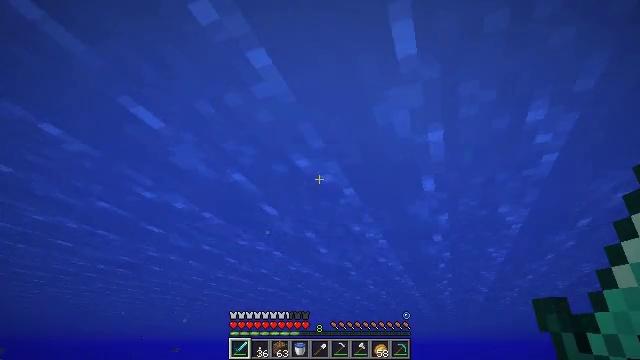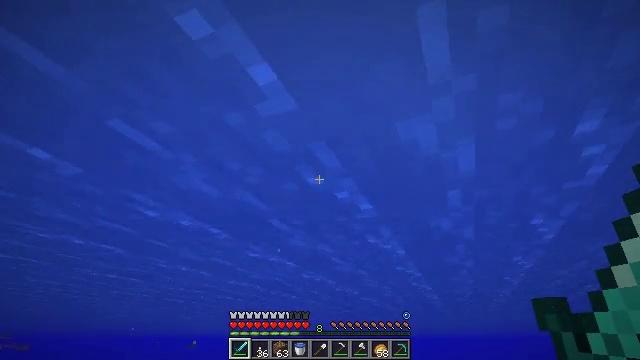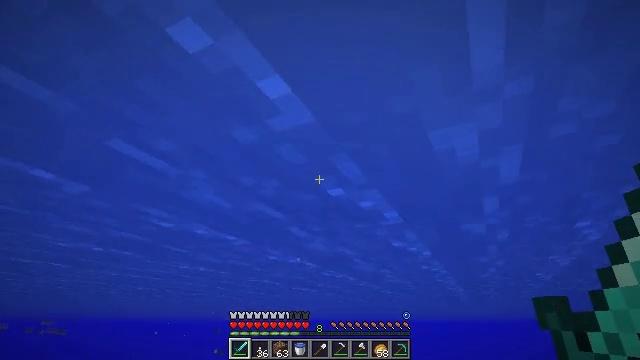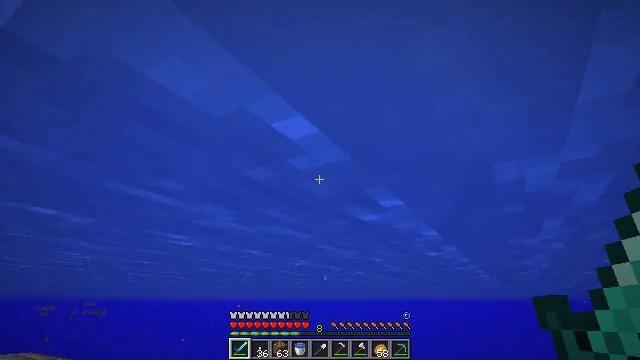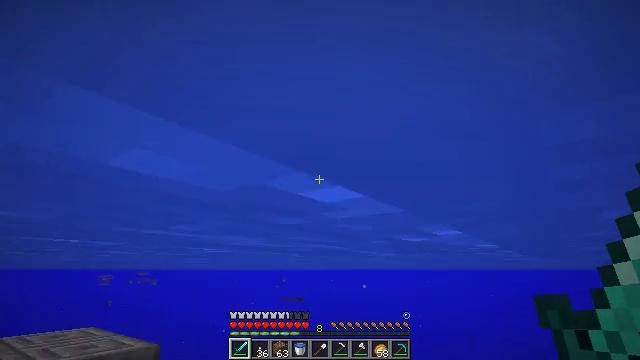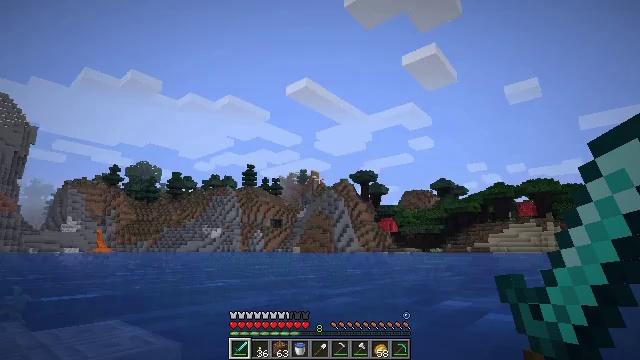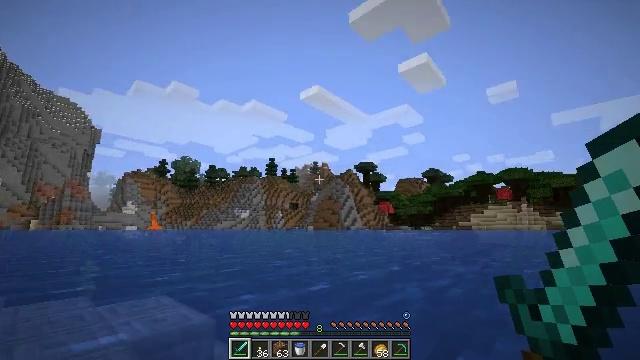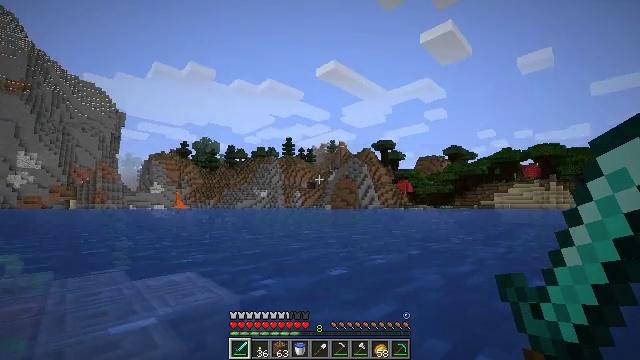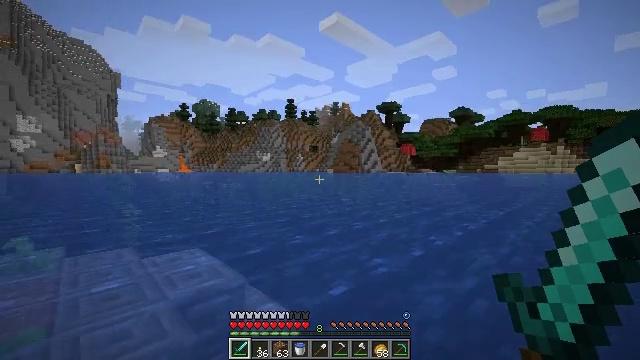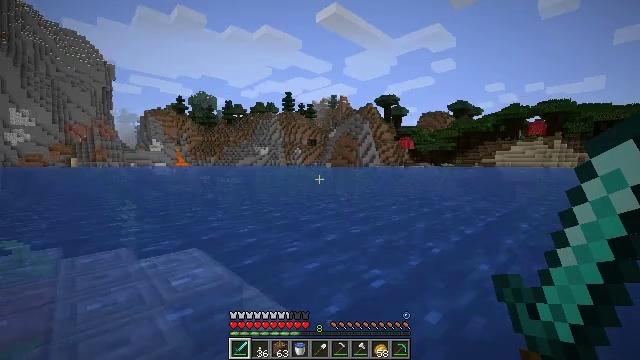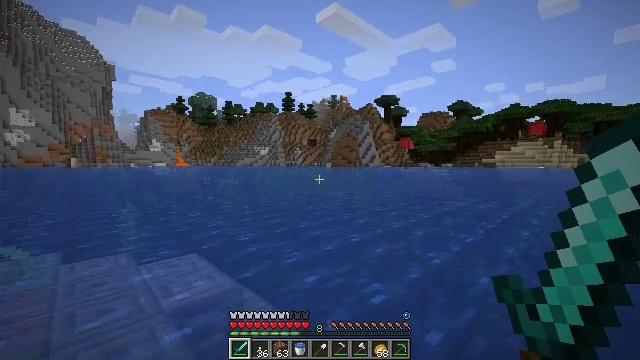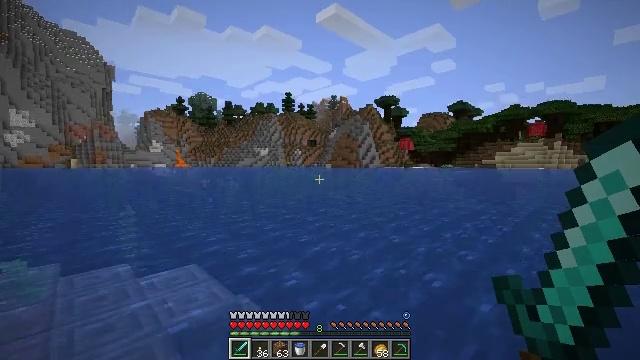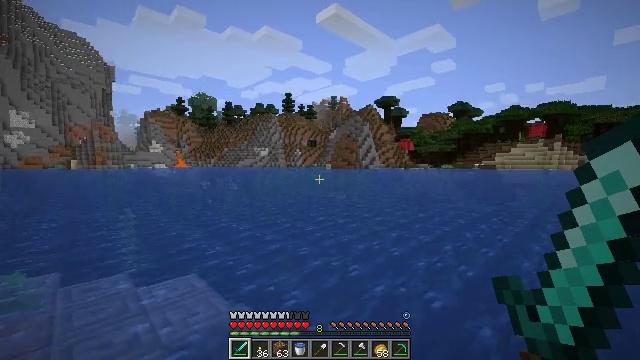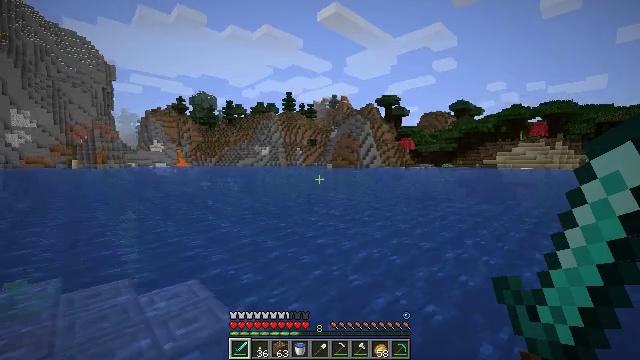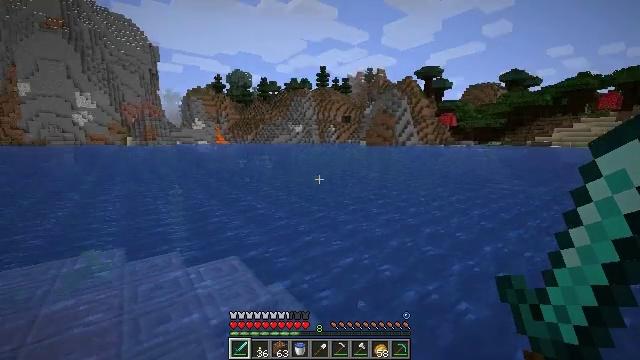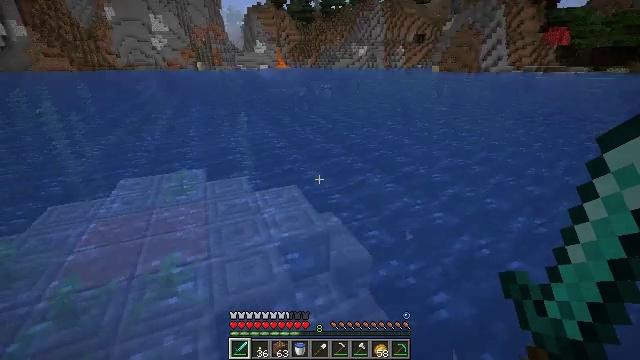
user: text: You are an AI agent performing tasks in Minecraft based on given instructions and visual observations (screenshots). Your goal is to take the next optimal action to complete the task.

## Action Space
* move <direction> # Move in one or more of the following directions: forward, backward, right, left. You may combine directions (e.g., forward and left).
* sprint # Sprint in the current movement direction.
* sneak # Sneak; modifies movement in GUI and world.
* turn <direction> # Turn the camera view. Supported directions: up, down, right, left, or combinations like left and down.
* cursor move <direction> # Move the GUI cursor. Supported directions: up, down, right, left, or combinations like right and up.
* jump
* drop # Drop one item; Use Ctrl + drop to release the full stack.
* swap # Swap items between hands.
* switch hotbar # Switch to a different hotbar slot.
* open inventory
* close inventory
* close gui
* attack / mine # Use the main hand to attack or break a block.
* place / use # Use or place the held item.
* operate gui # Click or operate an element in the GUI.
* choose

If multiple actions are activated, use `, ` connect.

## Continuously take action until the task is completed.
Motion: motion action
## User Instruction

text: Harvest the sea lantern from its structure.
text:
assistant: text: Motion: move forward and move left, turn left and down, jump
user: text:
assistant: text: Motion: move forward and move left, turn left and down, jump
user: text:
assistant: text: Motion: move forward, turn left and down, jump
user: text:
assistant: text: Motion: move forward, turn left and down, jump
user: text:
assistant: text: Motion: move forward, turn left and down, jump
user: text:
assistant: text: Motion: turn left and down, jump
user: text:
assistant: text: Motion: turn left and down, jump
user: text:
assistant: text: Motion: turn down, jump
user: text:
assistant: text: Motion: turn down, jump
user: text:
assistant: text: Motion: jump
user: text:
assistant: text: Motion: jump
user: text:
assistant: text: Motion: jump
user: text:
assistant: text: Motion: jump
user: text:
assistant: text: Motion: turn left and down, jump
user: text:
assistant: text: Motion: turn left and down, jump
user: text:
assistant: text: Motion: turn left and down, jump
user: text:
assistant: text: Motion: turn left and down, jump
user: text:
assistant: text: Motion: jump
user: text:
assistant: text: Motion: jump
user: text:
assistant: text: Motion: jump
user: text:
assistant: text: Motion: jump
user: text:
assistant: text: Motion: jump
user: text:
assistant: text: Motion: jump
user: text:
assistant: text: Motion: jump
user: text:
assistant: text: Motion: jump
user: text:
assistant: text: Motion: move forward, jump
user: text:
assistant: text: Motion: move forward, jump
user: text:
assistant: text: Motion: move forward, jump
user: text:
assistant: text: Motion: move forward, jump
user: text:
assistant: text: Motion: move forward, jump